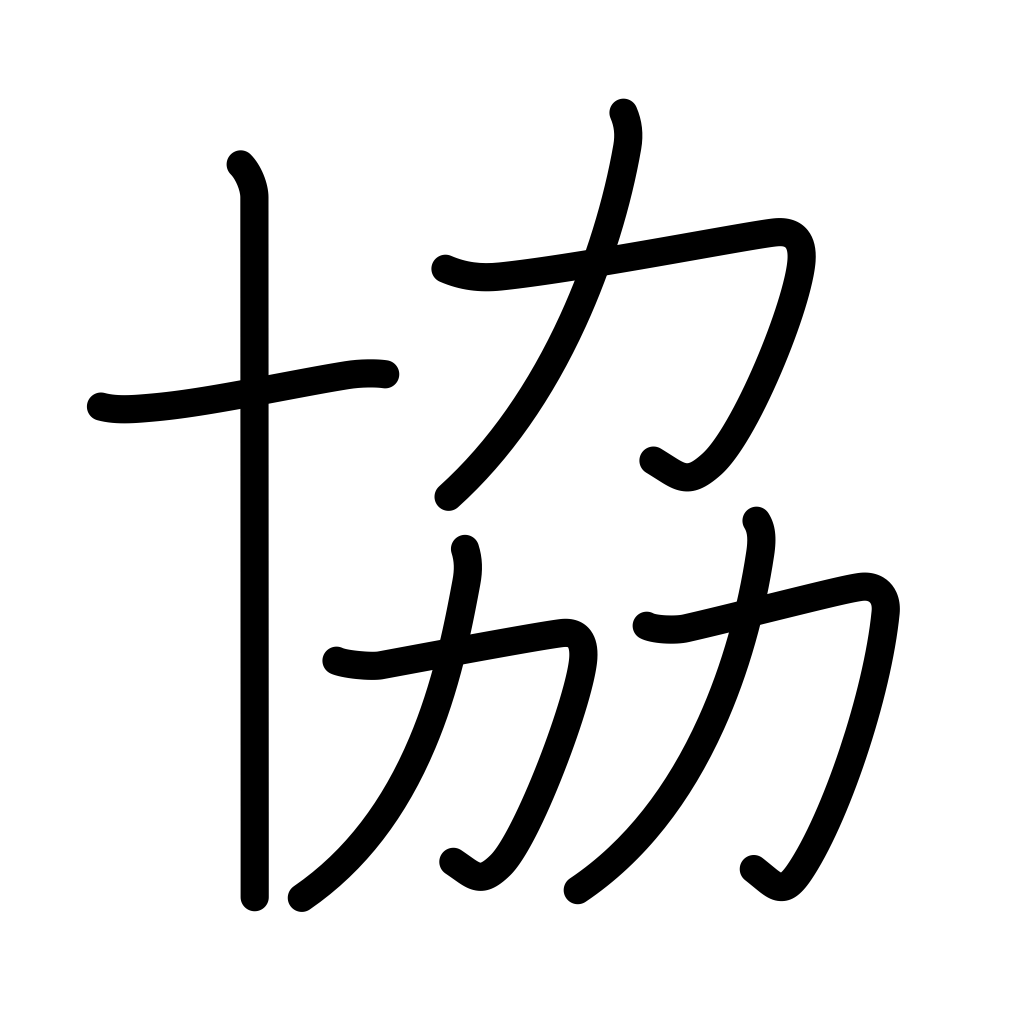
Meaning: co-, cooperation